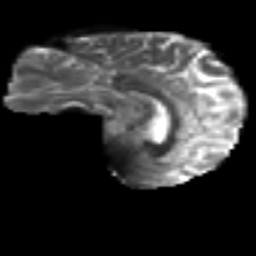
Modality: T2w
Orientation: sagittal
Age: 47
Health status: ill
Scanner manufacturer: philips
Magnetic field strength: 3 T
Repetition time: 9 s
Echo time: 0.127 s